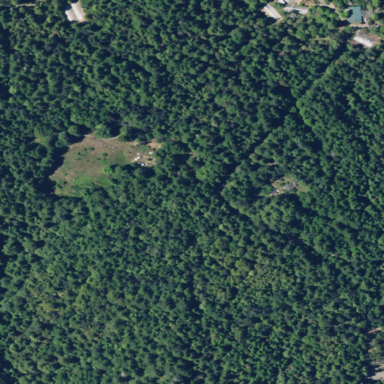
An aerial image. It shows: Forest area.